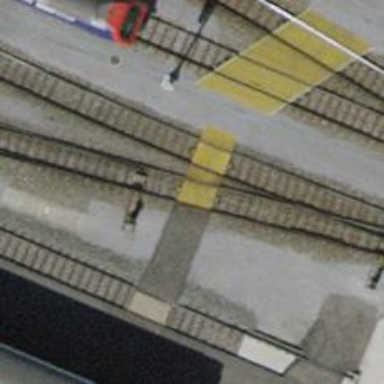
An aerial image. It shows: Uncontrolled railway crossing.